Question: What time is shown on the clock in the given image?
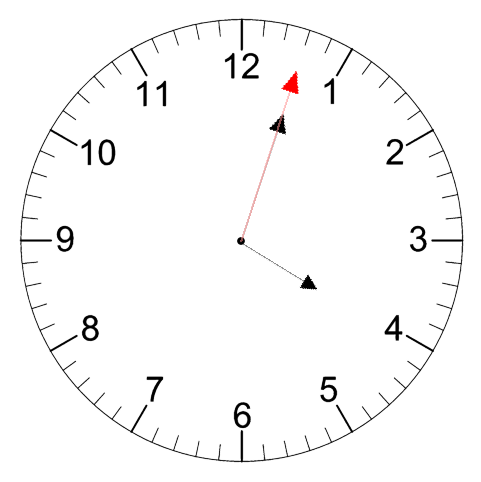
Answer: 04:03:03